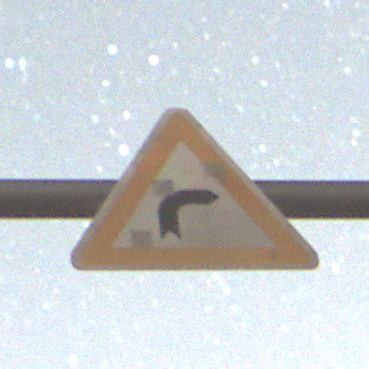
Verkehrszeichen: KurveRechts
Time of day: Night
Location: Outdoor (Nature)
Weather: Clear
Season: NotSpecified
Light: Natural